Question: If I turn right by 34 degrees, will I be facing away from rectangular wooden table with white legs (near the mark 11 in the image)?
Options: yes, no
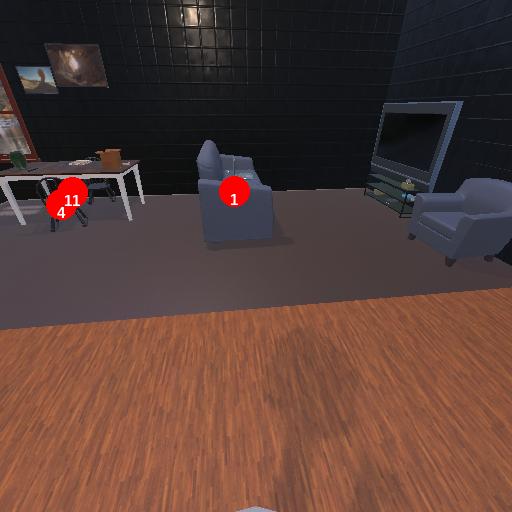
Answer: yes